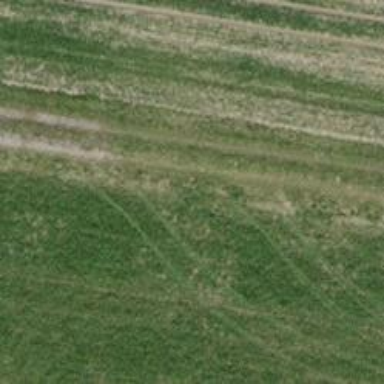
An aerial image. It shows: Grass track with grade3 surface.